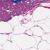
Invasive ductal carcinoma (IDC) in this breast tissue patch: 0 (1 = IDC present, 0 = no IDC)